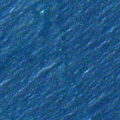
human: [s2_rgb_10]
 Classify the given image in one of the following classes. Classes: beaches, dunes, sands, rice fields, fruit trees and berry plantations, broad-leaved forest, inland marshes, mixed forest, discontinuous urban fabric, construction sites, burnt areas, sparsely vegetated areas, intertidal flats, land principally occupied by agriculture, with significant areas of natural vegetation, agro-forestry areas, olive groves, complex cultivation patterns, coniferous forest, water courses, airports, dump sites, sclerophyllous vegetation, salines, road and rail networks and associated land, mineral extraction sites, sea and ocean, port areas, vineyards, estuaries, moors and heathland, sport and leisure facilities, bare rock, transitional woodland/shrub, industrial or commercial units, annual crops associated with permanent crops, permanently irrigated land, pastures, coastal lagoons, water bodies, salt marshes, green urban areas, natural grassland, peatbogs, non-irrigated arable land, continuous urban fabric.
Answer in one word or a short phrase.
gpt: sea and ocean